Field crop: maize
Growth stage: 2
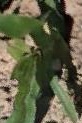
Species: maize